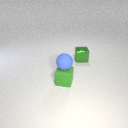
small green rubber cube below small blue rubber sphere